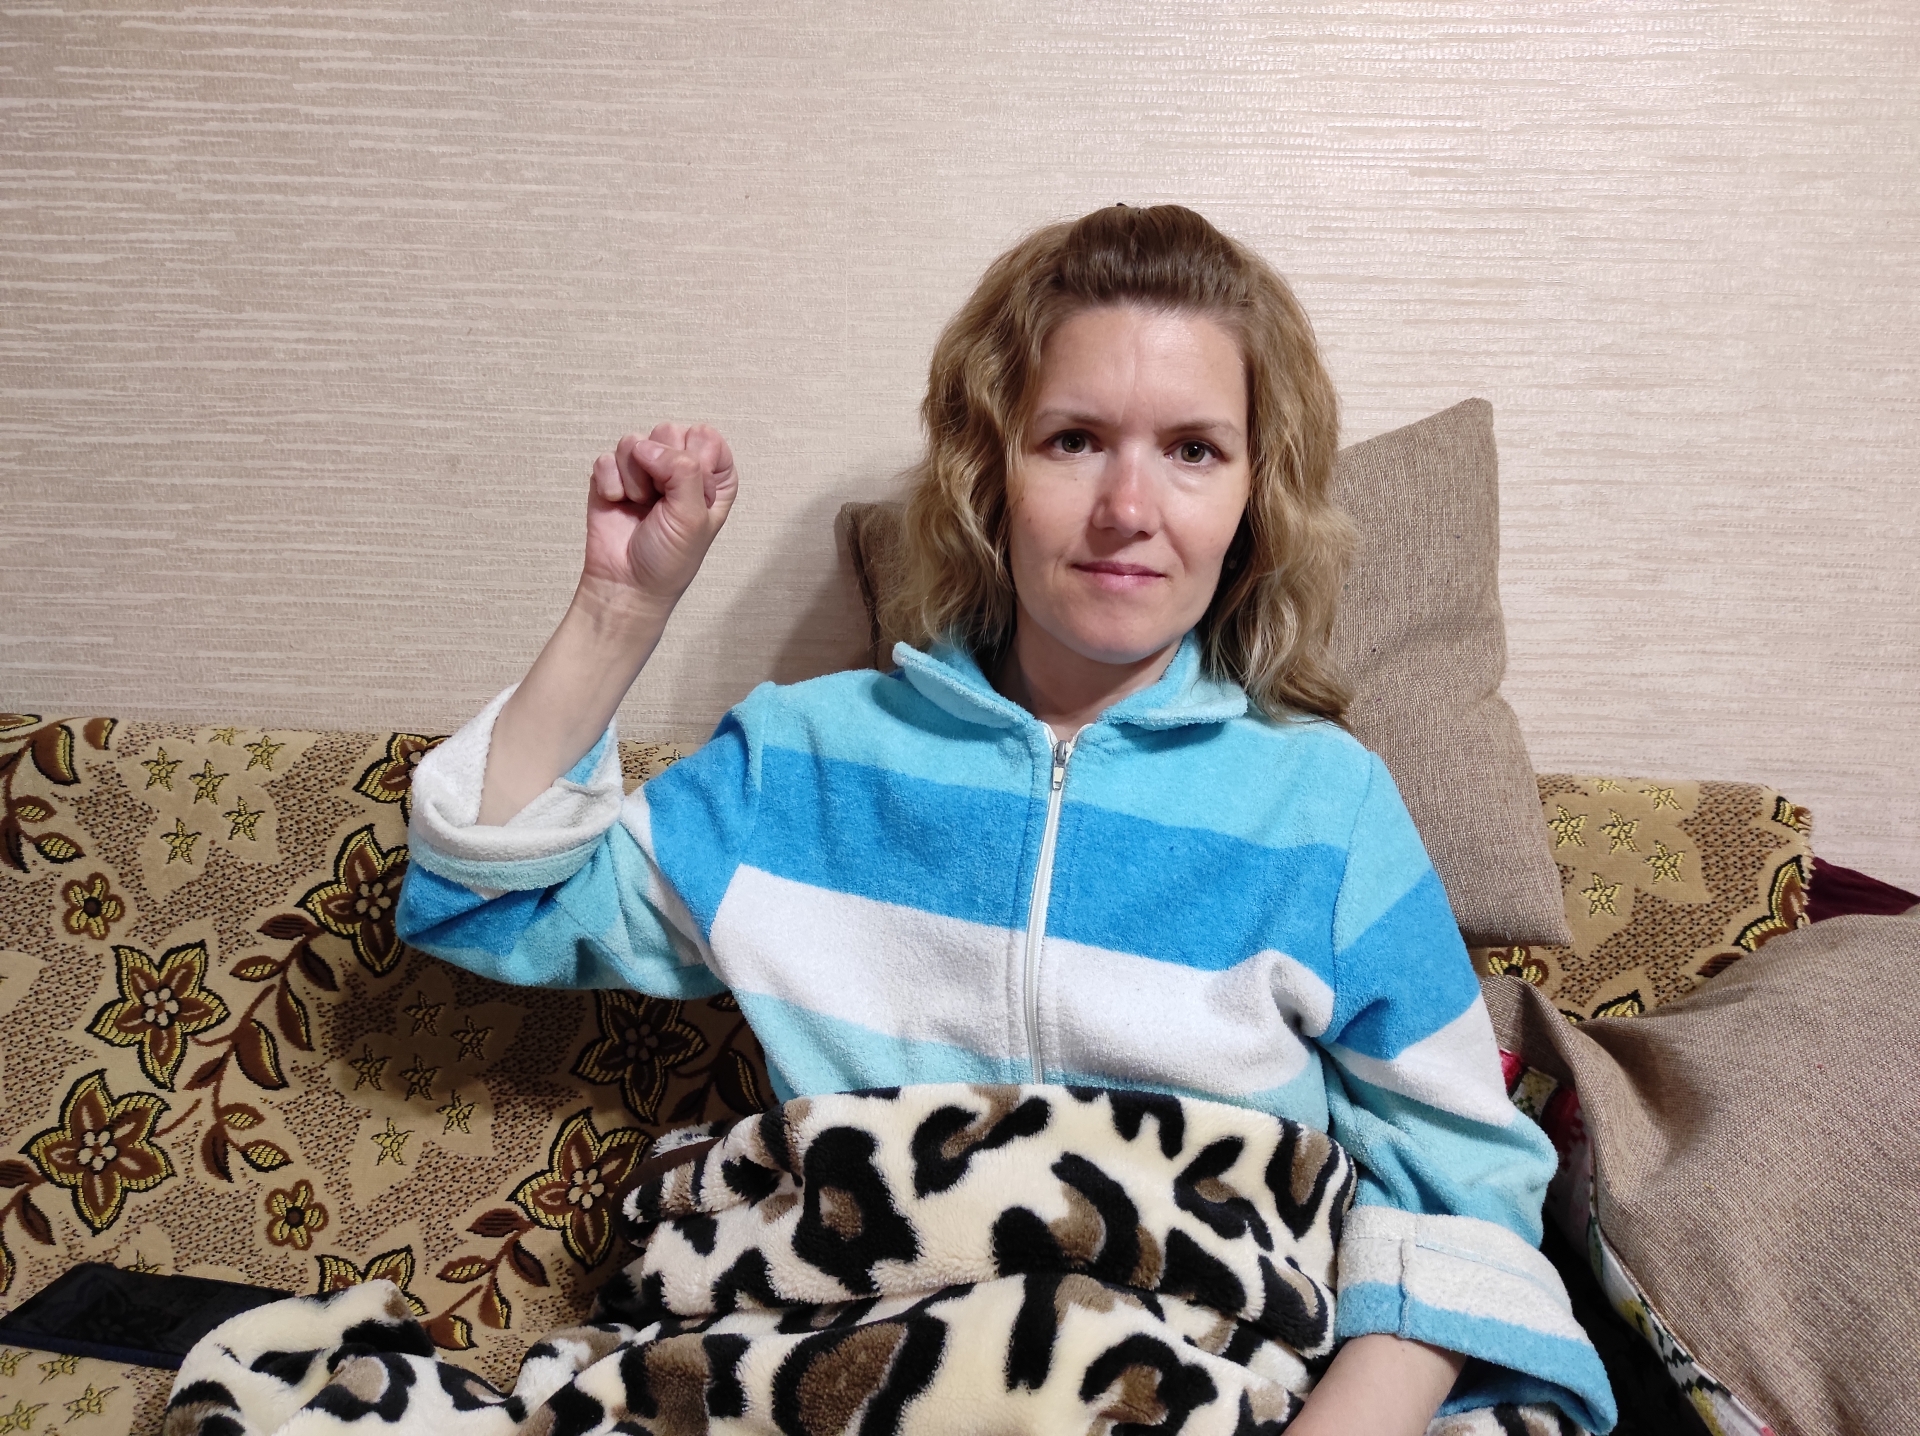
Label: clear